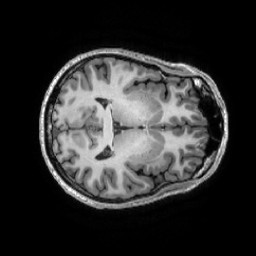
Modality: T1w
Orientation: axial
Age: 26
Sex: male
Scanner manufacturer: ge
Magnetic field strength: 3 T
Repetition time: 0.007348 s
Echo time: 0.003036 s